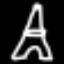
Label: The Eiffel Tower